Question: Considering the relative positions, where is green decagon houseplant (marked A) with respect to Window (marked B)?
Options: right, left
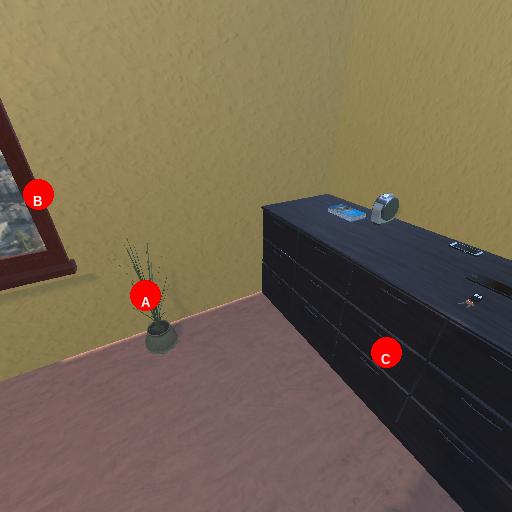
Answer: right